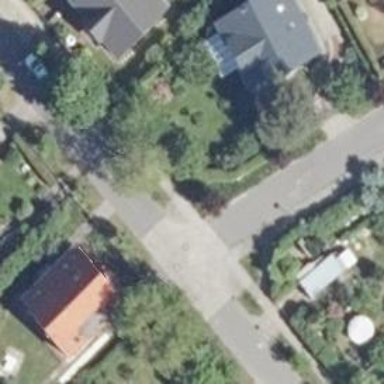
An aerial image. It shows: Unmarked road crossing.